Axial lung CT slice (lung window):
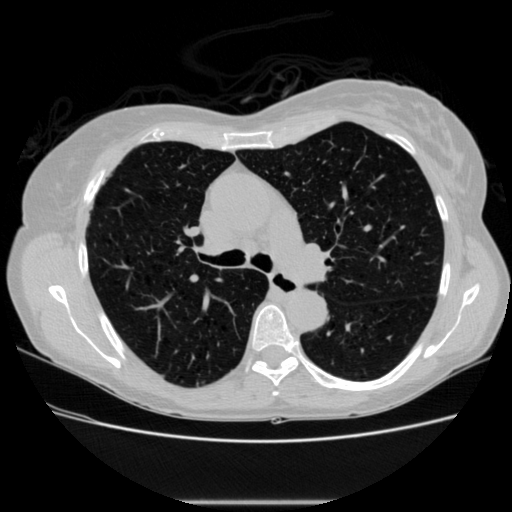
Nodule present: no